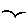
Label: bird